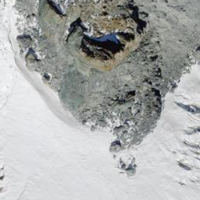
EUNIS habitat code: 49
Species observed at this site:
Pyrrhocorax graculus